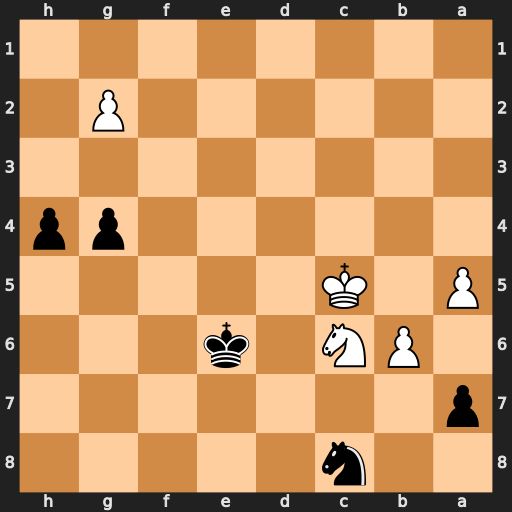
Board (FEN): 2n5/p7/1PN1k3/P1K5/6pp/8/6P1/8
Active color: b
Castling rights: -
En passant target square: -
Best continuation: axb6+ axb6 Nxb6